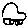
Label: car